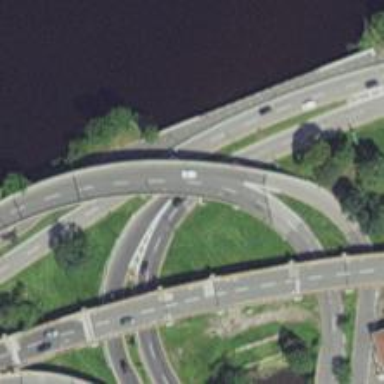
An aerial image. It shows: Bridge along trunk link highway.